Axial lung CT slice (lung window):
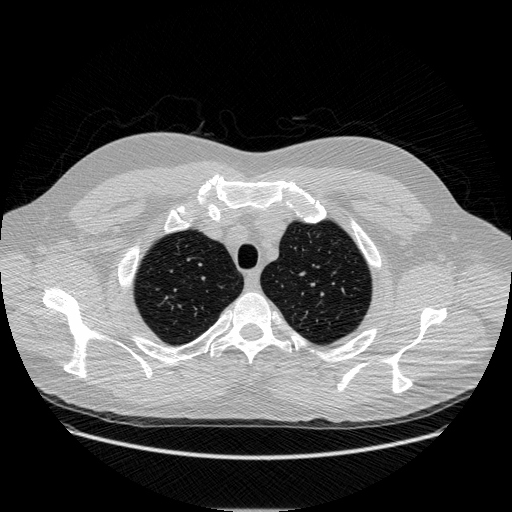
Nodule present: no